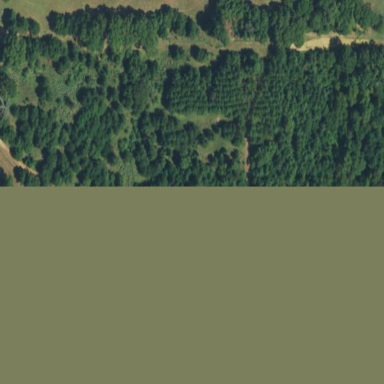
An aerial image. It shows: Evergreen needle-leaved forest.